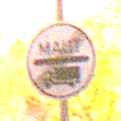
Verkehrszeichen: EndeMautpflicht
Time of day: Night
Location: Outdoor (Nature)
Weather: Clear
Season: NotSpecified
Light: Natural